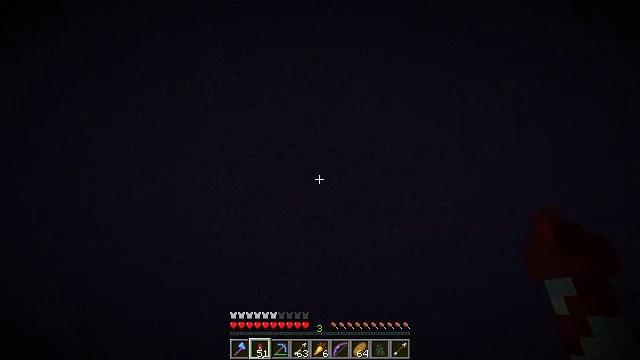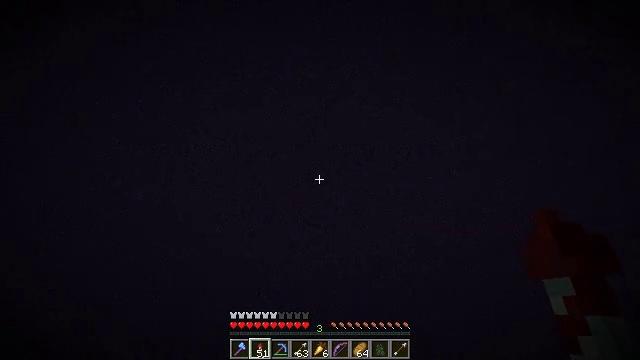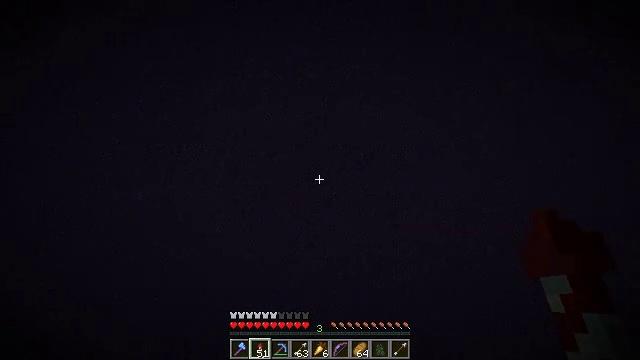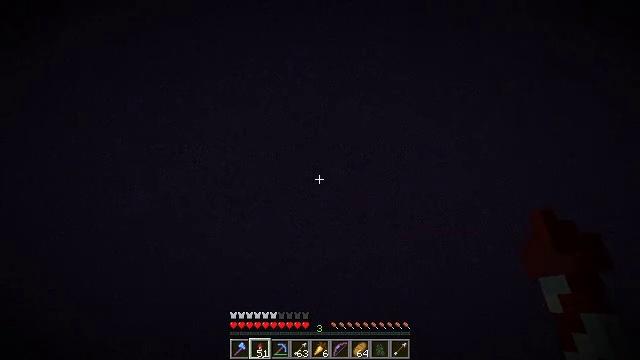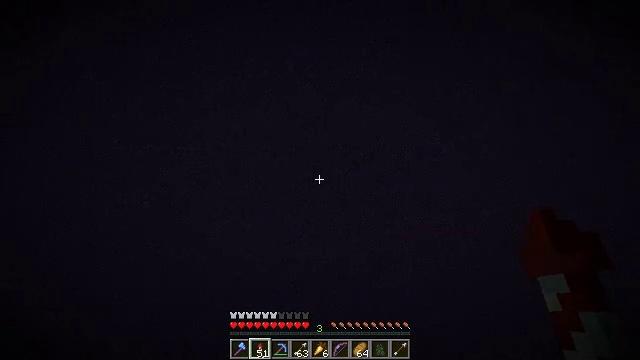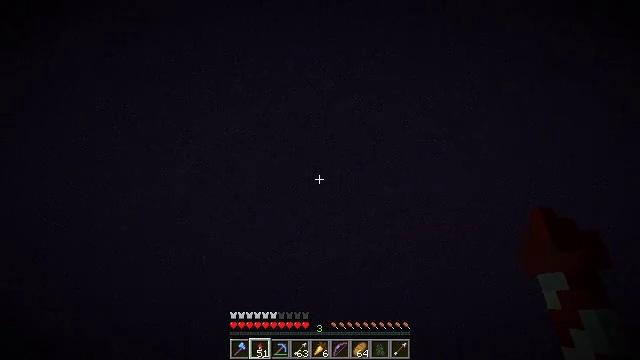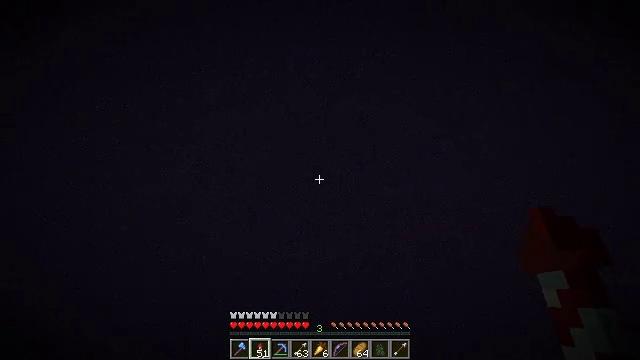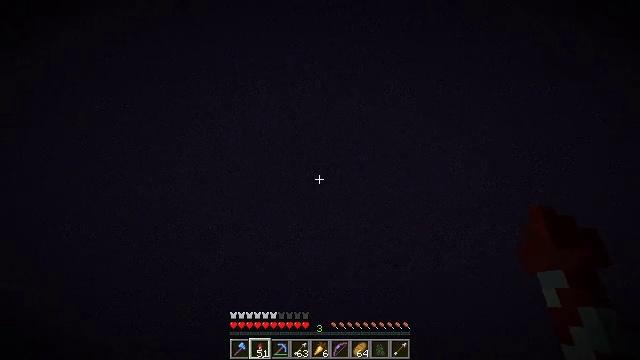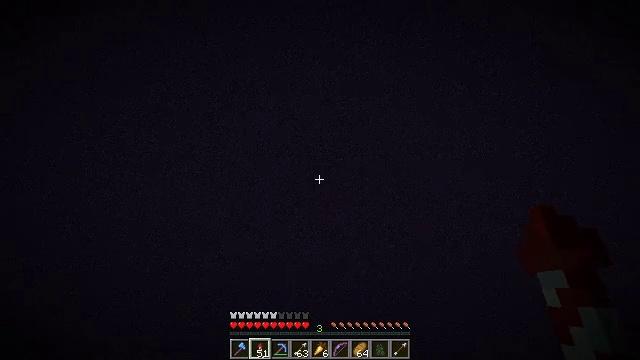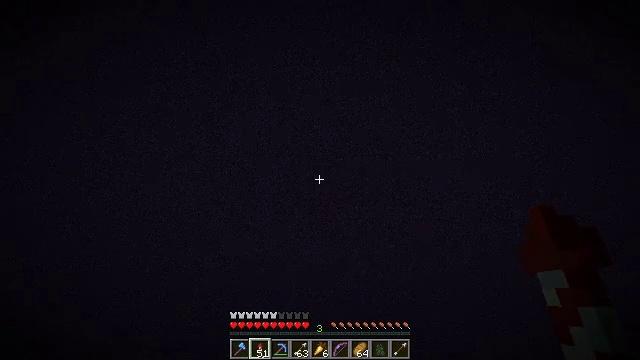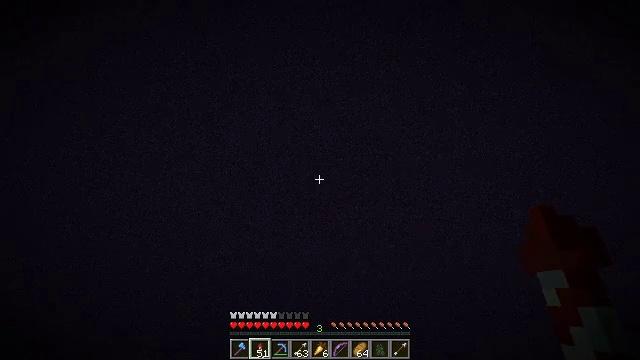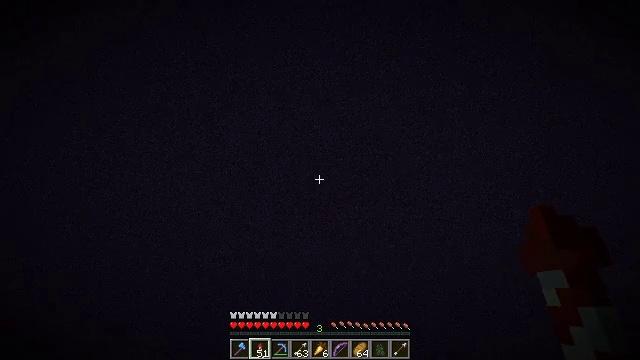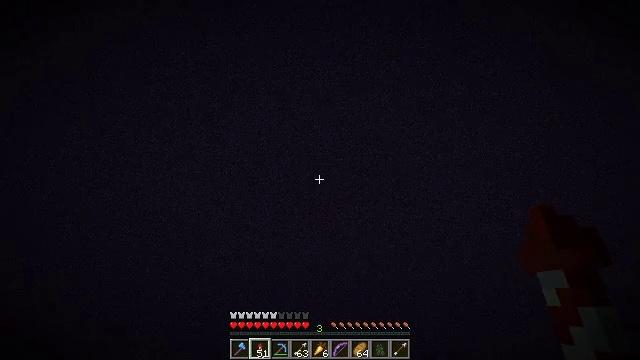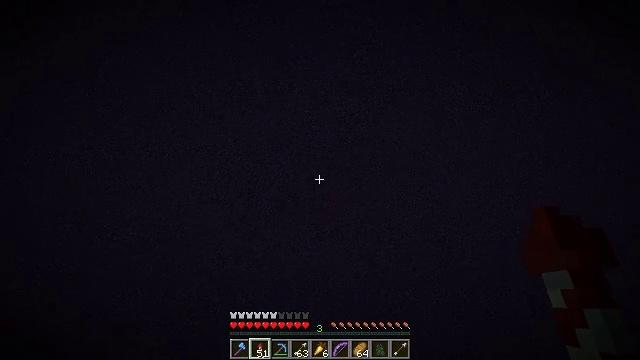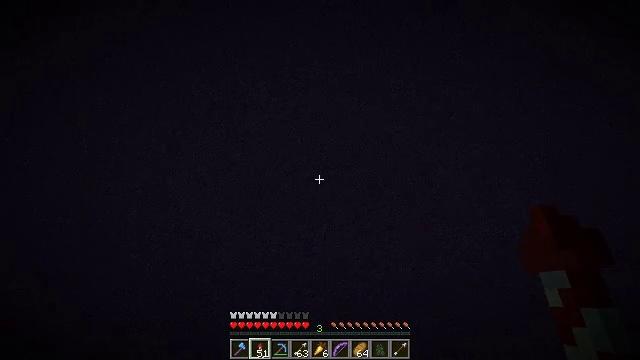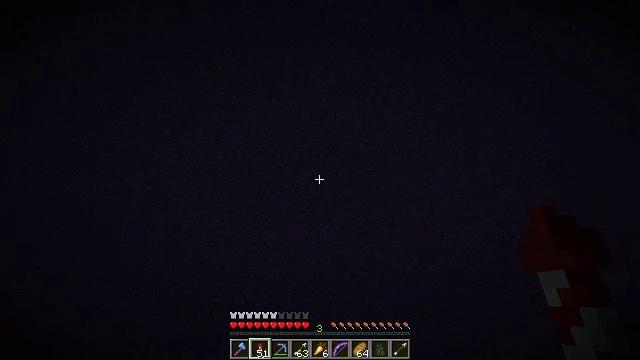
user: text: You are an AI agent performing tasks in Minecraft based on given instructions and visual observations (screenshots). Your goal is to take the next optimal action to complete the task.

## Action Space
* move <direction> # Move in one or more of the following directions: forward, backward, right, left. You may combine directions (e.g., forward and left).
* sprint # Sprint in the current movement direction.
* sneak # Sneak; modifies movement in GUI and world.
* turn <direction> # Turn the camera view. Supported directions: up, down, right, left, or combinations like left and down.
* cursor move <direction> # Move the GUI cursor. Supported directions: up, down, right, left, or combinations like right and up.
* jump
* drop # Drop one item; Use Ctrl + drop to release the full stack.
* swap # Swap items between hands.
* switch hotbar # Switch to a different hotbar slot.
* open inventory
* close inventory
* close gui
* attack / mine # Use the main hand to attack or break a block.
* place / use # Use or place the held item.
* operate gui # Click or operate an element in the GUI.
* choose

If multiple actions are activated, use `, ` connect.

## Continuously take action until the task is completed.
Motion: motion action
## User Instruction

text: Remove a firework rocket from the inventory.
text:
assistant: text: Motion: move forward, sprint, turn left and up, jump
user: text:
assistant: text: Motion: move forward, sprint, turn up, jump
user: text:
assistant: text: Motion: move forward, sprint, turn right and up, jump
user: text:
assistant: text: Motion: move forward, sprint, turn right and up, jump
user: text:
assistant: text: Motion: move forward, sprint, jump
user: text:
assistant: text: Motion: move forward, sprint, jump
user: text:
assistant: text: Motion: move forward, sprint, jump
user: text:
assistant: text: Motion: move forward, sprint, jump
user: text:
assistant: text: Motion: move forward, sprint, jump
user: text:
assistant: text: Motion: move forward, sprint, jump
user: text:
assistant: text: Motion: move forward, sprint, jump
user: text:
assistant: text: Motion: move forward, sprint, jump
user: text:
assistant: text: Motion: move forward, sprint, turn left, jump
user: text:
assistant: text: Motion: move forward, sprint, jump
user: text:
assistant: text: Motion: move forward, sprint, jump
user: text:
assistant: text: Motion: move forward, sprint, turn right and up, jump
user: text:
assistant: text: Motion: move forward, sprint, turn right and down, jump
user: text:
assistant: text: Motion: move forward, sprint, turn right and down, jump
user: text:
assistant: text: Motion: move forward, sprint, turn right and down, jump
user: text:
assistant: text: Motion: move forward, sprint, turn right and down, jump
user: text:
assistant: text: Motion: move forward, sprint, jump
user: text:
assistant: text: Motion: move forward, sprint, jump
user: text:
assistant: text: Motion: move forward, sprint, jump
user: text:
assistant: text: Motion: move forward, sprint, turn right and down, jump
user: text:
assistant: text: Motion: move forward, sprint, turn right and down, jump
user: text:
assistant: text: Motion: move forward, sprint, turn right and down, jump
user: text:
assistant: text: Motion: move forward, sprint, turn right and down, jump
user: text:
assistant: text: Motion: move forward, sprint, turn right and down, jump
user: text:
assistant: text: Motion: move forward, sprint, turn right and down, jump
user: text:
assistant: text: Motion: move forward, sprint, turn right and down, jump